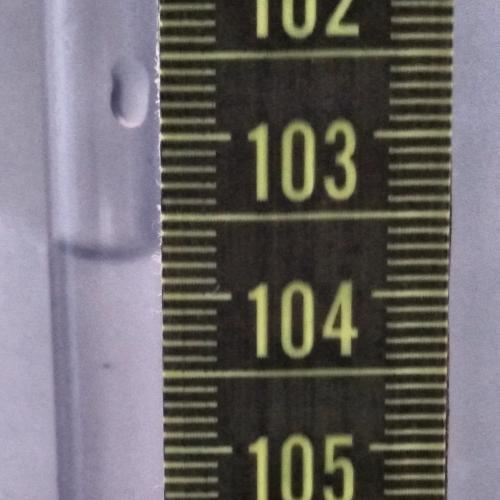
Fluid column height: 103.8 cm